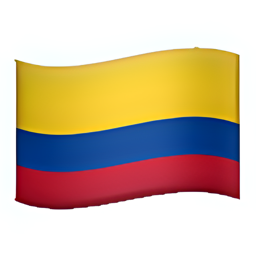
Name: flag for colombia
Emoji: 🇨🇴
Group: Flags
Sub-group: country-flag